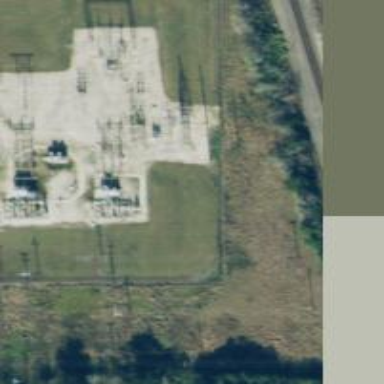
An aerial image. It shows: Switch used for power control.